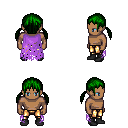
a pixel art fantasy rpg character, male body template, human, dark skin, maroon tattered cape, gold greaves, green twin-tailed hairstyle, black shoes, four views (front, back, left, right), 2x2 character sprite sheet, small pixel art, hard edges, no anti-aliasing